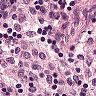
Metastatic tissue present: no